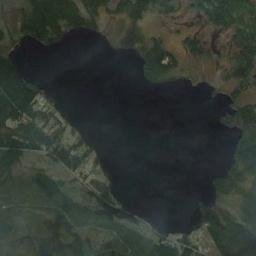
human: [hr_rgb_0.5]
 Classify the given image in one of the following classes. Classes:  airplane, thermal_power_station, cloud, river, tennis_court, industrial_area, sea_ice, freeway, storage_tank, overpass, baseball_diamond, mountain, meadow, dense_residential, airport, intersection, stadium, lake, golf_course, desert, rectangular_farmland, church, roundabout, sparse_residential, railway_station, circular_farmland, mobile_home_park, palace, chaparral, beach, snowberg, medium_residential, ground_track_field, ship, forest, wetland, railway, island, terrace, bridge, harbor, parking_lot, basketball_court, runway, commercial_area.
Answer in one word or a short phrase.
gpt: lake